Question:
As you can see from the grab, I have all my spacing sorted and am pinning the leading & trailing edges properly; I am stuck on getting my buttons to scale horizontally so the space in-between stays the same. The conflict is all related to the fact that I haven't set a fixed width for the button, but in this case I don't want it fixed.
How can I resolve this autolayout conflict? Does it need some kind of width constraint? That defines a minimum at least?
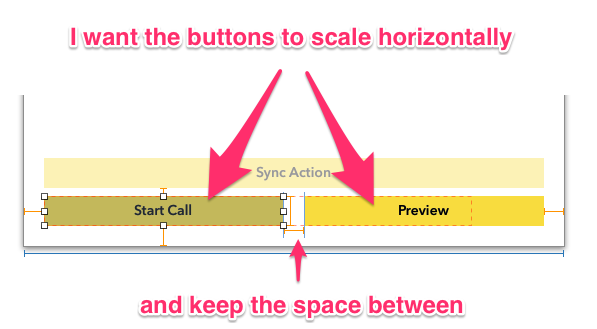
Answer: - - - -
Hope it helps.